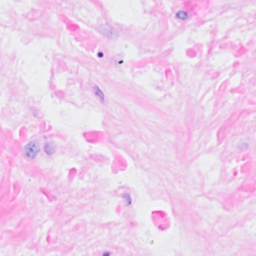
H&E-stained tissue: Breast